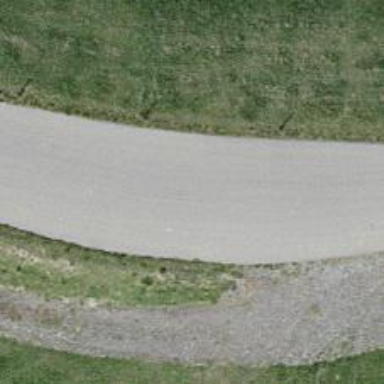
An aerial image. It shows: Passing place on the road.